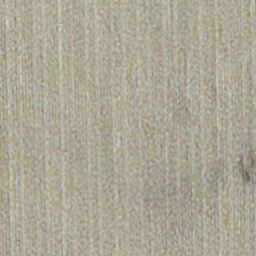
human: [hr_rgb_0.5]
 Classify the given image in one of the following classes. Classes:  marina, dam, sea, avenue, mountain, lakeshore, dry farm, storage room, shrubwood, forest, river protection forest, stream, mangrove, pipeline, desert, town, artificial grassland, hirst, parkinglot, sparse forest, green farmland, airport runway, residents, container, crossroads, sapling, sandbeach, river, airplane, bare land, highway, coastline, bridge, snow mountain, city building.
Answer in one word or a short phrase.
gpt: dry farm